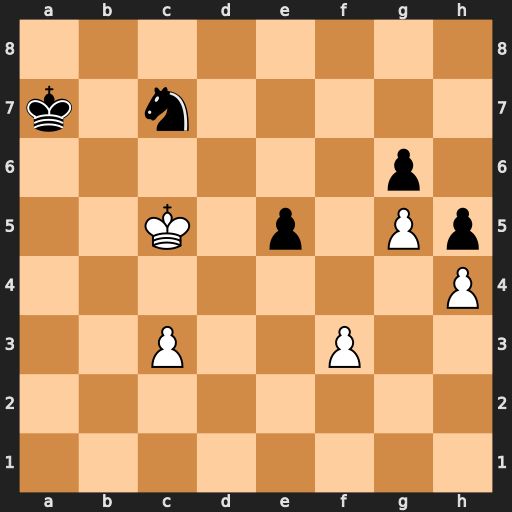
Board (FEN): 8/k1n5/6p1/2K1p1Pp/7P/2P2P2/8/8
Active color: w
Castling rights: -
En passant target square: -
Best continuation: Kd6 Ne8+ Kxe5